Interaction volume radius: 5 \u00c5
Interaction volume height: 10 \u00c5
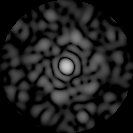
Disorder parameter: 0.7493